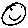
Label: smiley face